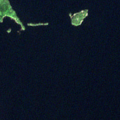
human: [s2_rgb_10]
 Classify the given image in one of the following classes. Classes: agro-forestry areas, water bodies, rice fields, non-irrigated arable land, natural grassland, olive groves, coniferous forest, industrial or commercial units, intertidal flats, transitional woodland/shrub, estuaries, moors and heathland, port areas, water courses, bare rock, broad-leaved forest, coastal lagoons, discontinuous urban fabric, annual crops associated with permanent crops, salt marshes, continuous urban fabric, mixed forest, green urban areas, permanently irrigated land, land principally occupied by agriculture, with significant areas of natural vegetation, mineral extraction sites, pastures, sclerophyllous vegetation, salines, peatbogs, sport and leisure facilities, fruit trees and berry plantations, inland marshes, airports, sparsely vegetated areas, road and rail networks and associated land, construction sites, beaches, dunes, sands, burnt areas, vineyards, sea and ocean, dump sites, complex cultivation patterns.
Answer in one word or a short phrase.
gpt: water bodies